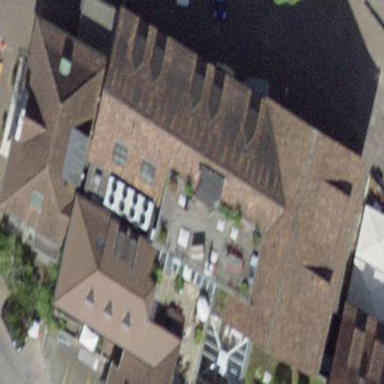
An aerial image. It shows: Building that is combination of restaurant and hotel.